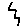
Label: zigzag